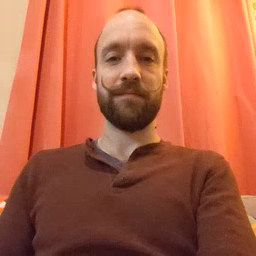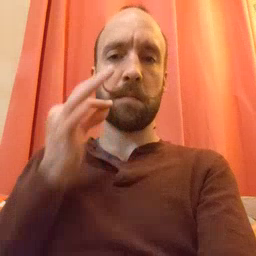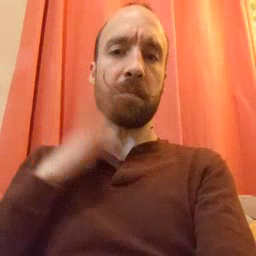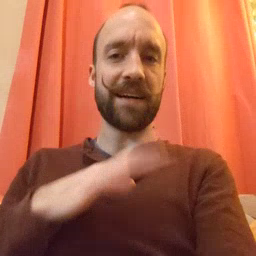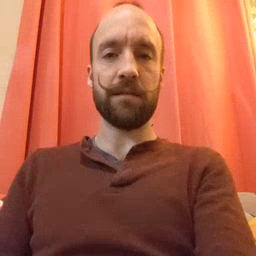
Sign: bee